Interaction volume radius: 10 \u00c5
Interaction volume height: 25 \u00c5
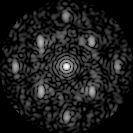
Disorder parameter: 0.4373